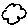
Label: cloud